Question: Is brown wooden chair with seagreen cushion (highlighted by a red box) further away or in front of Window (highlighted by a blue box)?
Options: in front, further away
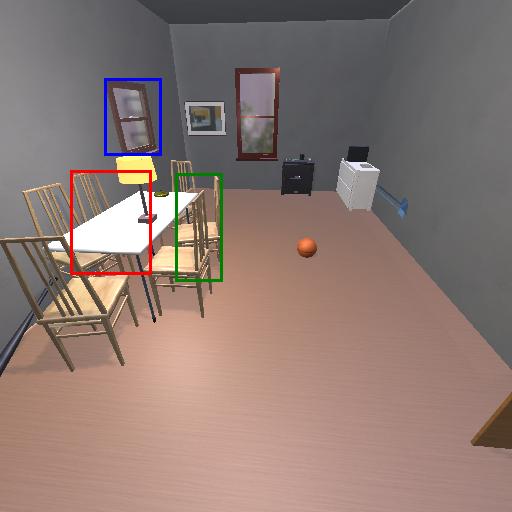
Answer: in front